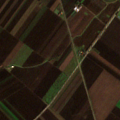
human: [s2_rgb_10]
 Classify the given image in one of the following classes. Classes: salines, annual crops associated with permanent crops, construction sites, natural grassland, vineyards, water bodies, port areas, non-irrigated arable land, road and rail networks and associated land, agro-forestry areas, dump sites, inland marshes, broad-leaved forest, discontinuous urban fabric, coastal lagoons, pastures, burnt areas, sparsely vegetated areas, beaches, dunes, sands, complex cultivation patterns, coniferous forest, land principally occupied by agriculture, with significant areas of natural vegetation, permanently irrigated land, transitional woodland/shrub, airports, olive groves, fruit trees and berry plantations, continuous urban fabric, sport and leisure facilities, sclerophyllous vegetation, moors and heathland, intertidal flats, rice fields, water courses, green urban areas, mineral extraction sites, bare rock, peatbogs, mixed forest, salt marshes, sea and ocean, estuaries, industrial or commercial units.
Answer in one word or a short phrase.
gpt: non-irrigated arable land